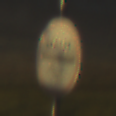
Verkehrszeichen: MautflichtigeStrecke
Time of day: SunriseSunset
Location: Outdoor (Nature)
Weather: Clear
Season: NotSpecified
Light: Natural